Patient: sex M, age 55
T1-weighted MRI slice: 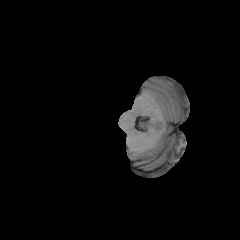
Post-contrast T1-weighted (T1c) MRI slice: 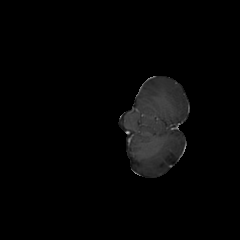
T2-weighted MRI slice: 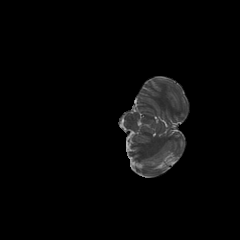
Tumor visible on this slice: no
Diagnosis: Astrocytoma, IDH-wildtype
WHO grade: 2